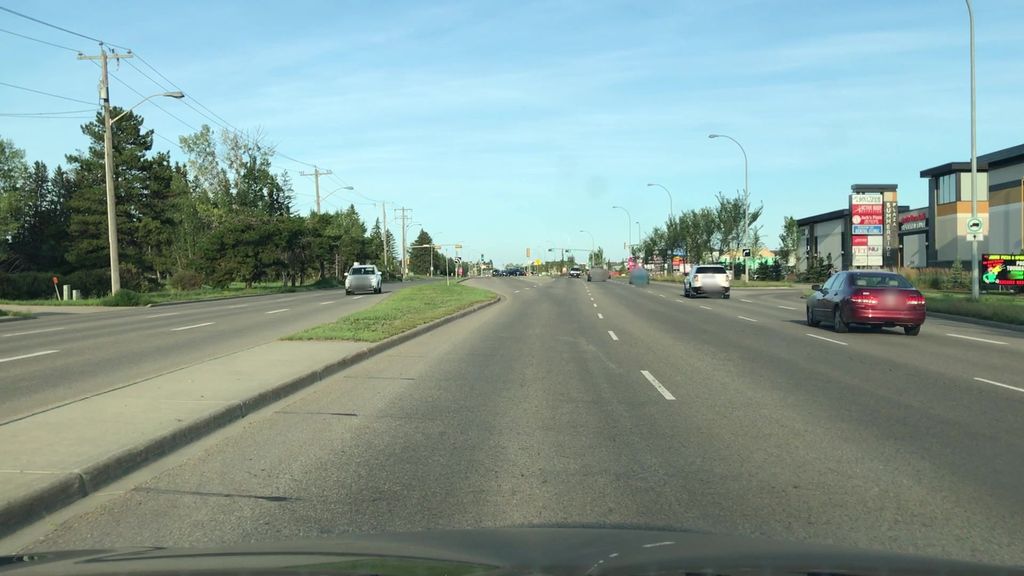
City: edmonton